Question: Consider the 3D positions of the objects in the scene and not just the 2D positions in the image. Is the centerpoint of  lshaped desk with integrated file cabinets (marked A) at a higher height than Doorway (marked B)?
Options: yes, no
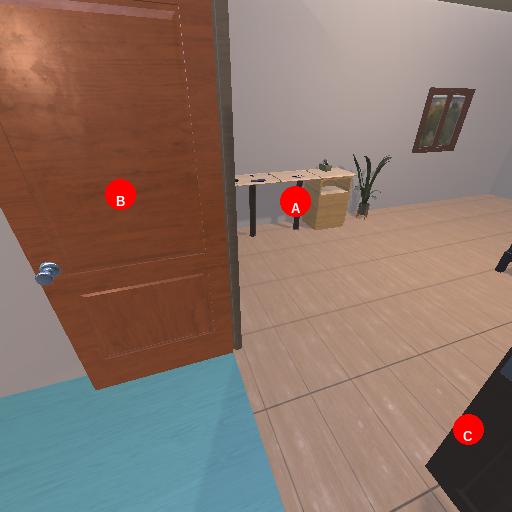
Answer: yes